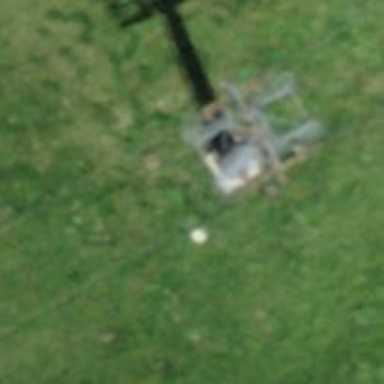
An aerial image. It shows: Pylon used for aerialway.